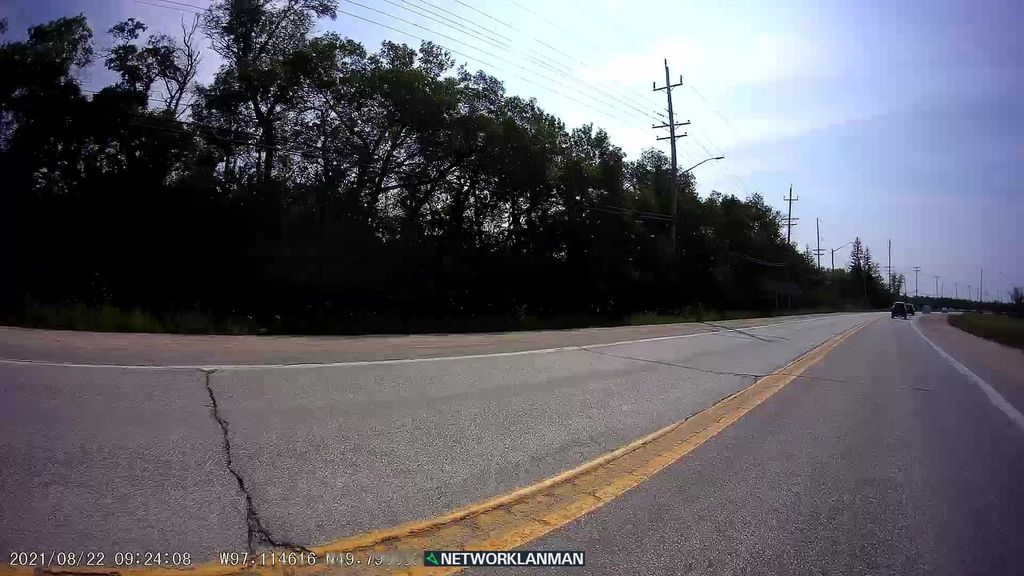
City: winnipeg